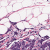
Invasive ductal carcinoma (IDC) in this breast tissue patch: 1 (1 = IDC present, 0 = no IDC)